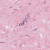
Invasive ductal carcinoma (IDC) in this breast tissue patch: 0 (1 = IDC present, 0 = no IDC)